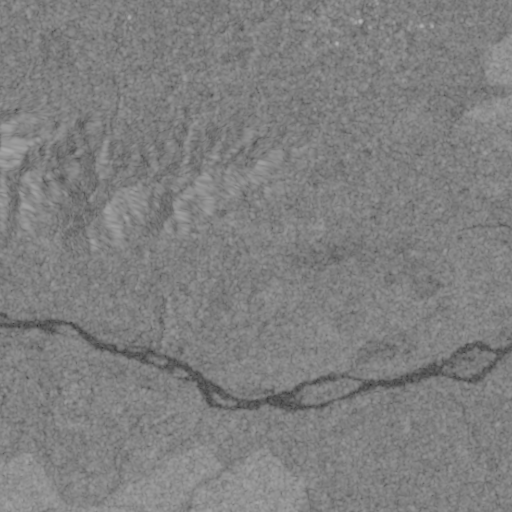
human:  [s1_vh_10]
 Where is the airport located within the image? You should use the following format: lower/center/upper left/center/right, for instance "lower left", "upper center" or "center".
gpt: The airport is located in the upper right of the image.
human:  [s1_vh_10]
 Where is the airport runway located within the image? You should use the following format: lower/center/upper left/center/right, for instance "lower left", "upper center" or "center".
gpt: The airport runway is located in the upper right of the image.
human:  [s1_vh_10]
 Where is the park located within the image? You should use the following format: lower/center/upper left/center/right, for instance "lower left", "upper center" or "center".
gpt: The park is located in the upper center of the image.
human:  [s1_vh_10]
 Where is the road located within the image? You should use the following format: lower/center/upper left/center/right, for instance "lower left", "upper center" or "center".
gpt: There is no road in the image.

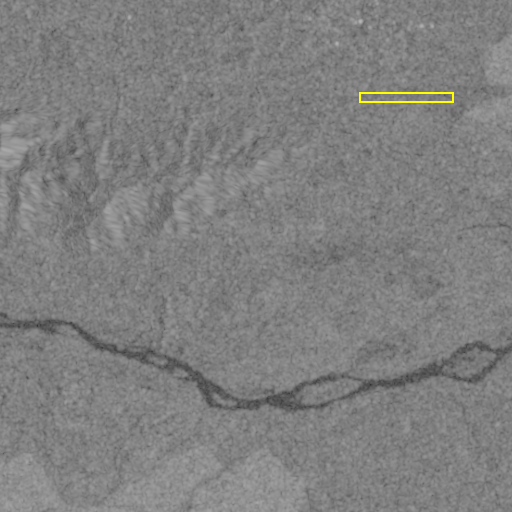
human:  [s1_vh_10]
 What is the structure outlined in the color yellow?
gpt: The structure outlined in yellow is an airport.
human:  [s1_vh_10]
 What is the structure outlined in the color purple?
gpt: There is no purple outline.